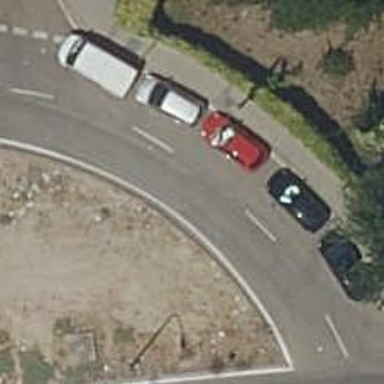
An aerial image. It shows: Tertiary road leading to roundabout. The roundabout has separate sidewalk.